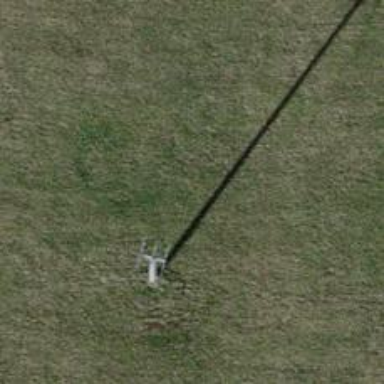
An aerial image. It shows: Minor power line.